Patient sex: M
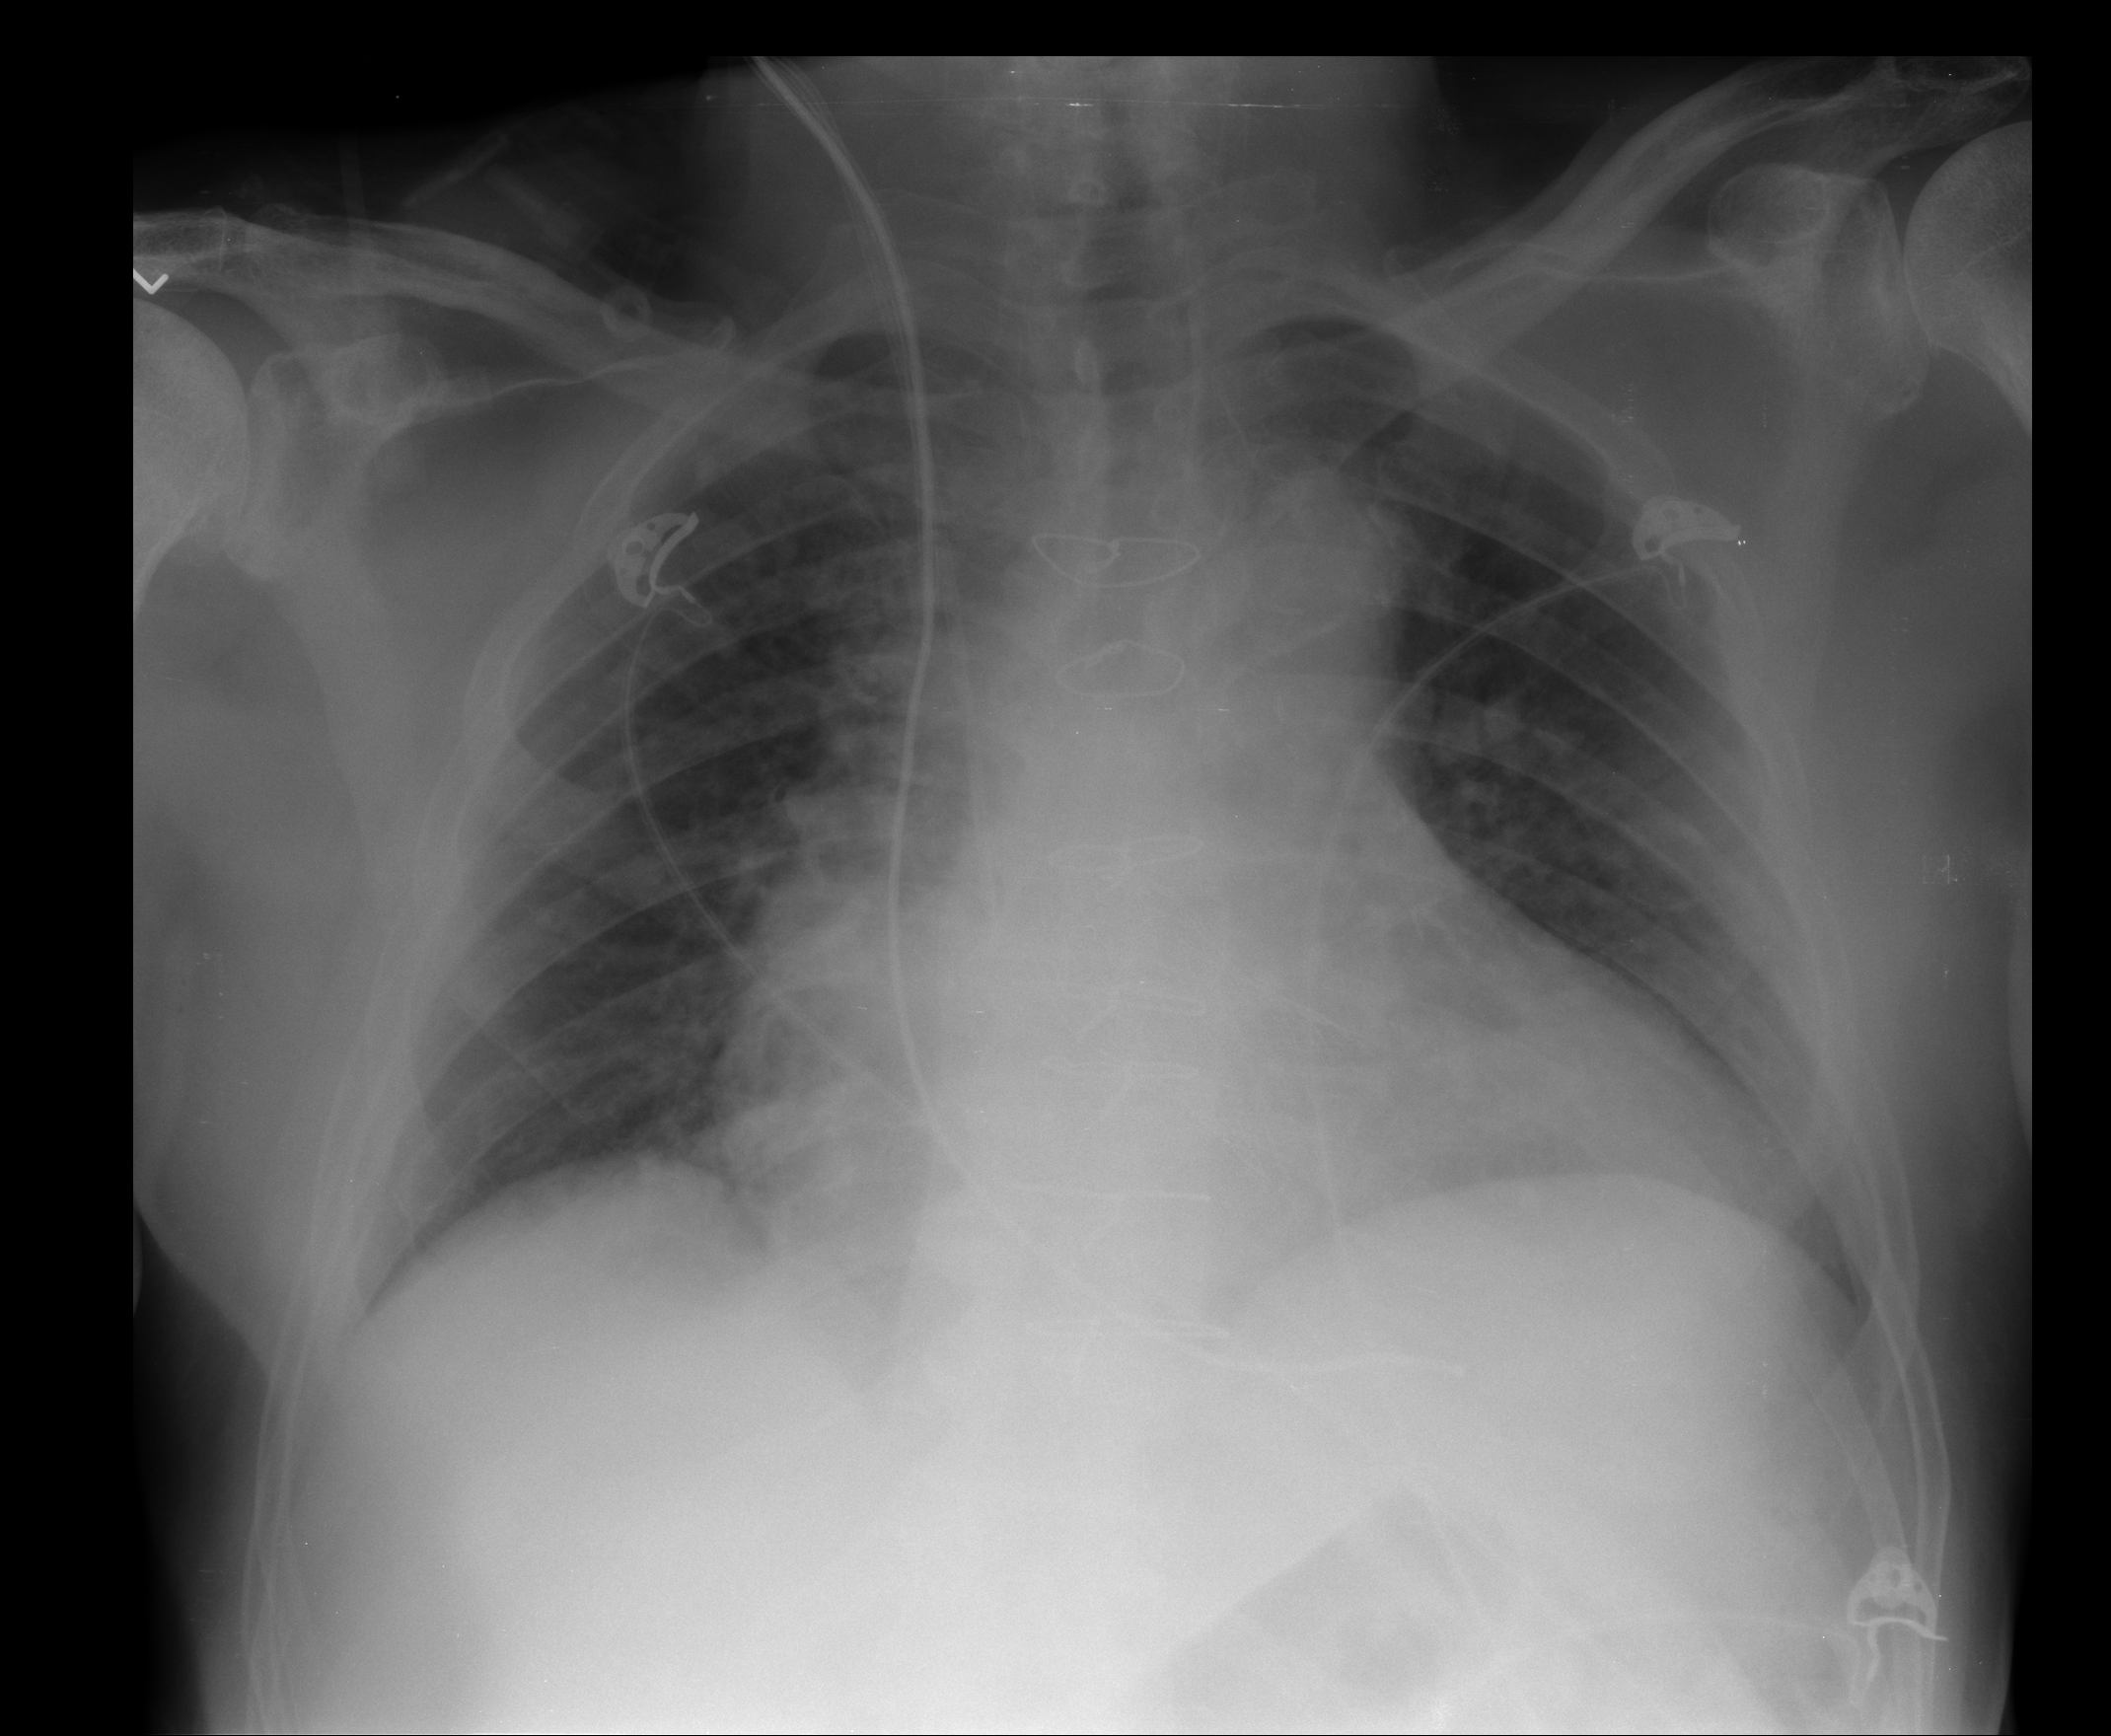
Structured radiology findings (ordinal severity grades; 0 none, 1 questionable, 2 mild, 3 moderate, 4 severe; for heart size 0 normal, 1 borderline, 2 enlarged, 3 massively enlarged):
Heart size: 2
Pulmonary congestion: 2
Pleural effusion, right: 0
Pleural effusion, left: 0
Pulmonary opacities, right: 0
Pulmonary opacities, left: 1
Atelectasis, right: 1
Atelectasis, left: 1